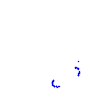
Particle: proton